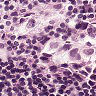
Metastatic tissue present: yes